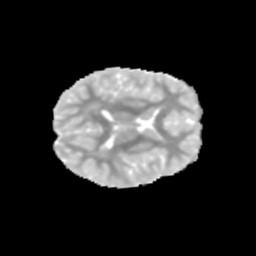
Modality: MD
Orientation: axial
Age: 11
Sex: female
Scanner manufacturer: siemens
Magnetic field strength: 3 T
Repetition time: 3.8 s
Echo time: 0.07 s